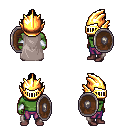
a pixel art fantasy rpg character, male body template, orc, green skin, gray cape, magenta pants, raven short topknot hairstyle, gold helm, white cloth bracers, maroon shoes, shield, four views (front, back, left, right), 2x2 character sprite sheet, small pixel art, hard edges, no anti-aliasing